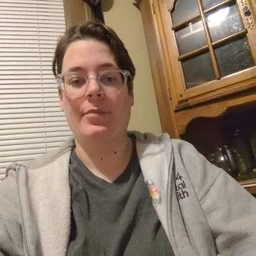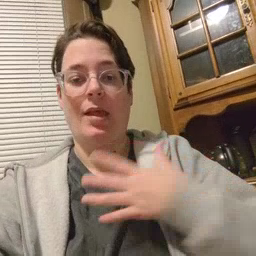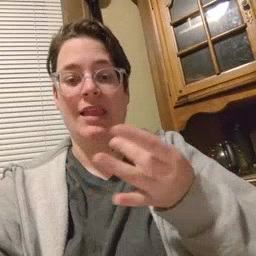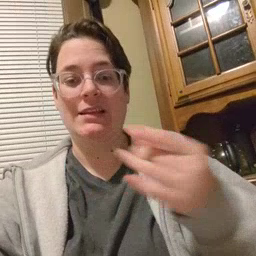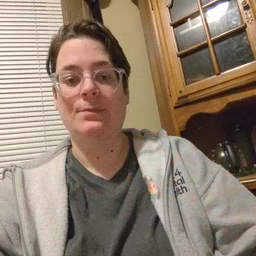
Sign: like